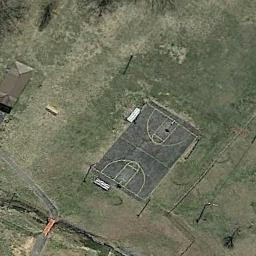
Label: basketball_court